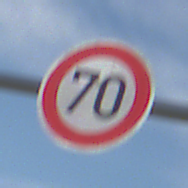
Verkehrszeichen: Geschwindigkeit70
Umgebung: Outdoor, Nature
Tageszeit: MorningAfternoon
Wetter: PartlyCloudy
Licht: Natural
Jahreszeit: NotSpecified
Kontrast: HighContrast